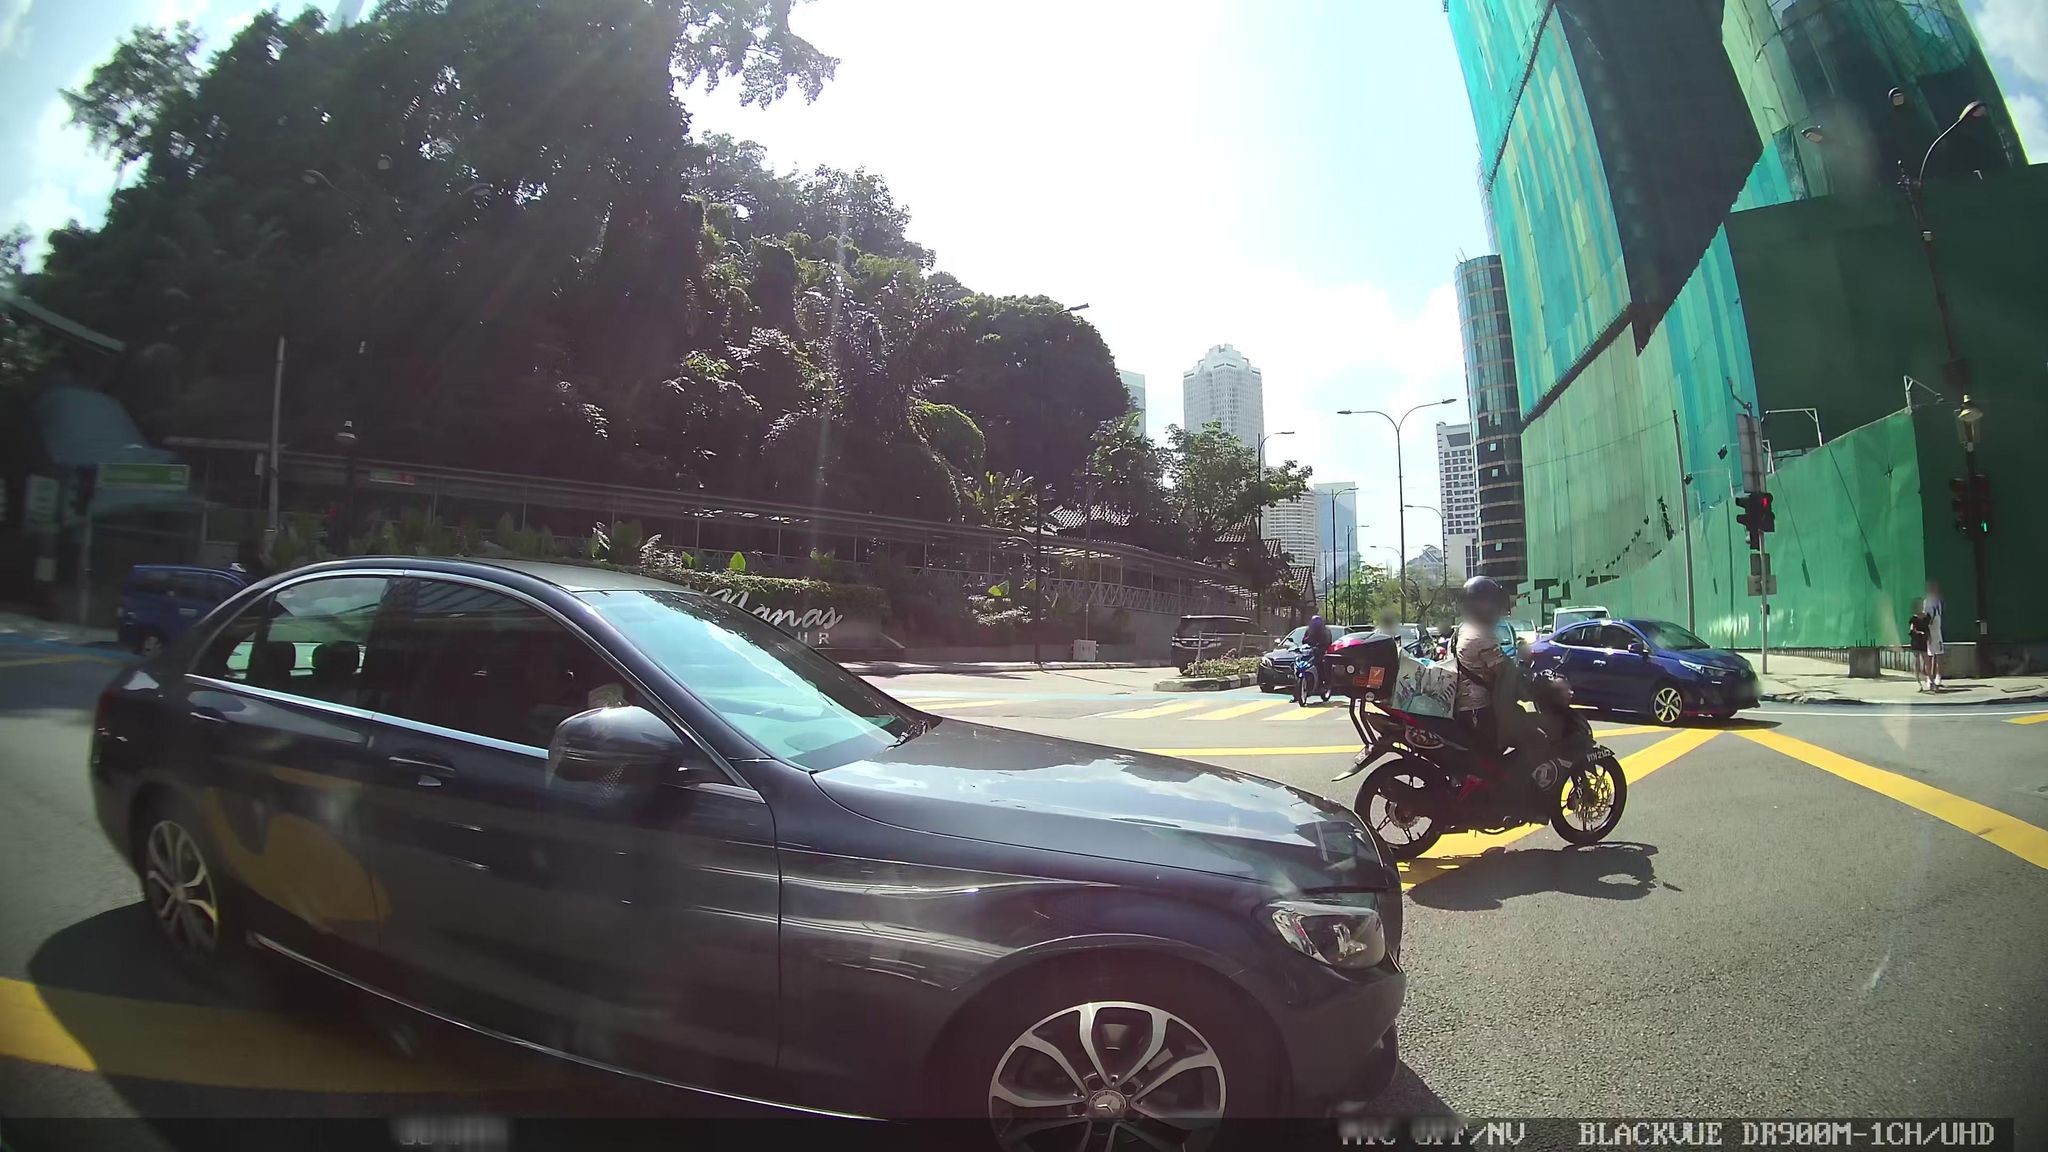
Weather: clear
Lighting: day
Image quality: good
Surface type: driving surface
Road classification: track, steps
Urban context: urban centre
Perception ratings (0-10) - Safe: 7.55, Lively: 7.09, Beautiful: 0.3, Boring: 3.92, Depressing: 2.28, Wealthy: 1.64